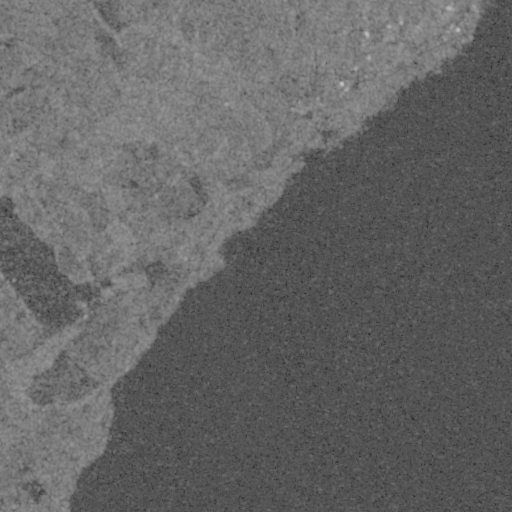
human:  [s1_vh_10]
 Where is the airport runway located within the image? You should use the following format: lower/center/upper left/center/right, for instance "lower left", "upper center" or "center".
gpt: The airport runway is located in the center left of the image.
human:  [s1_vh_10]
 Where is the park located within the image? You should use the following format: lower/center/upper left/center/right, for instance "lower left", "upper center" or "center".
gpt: The park is located in the upper right of the image.
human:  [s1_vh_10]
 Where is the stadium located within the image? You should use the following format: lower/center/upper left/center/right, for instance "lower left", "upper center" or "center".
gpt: The stadium is located in the upper right of the image.
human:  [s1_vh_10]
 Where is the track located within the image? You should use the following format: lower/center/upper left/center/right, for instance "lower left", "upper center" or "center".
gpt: There is no track in the image.

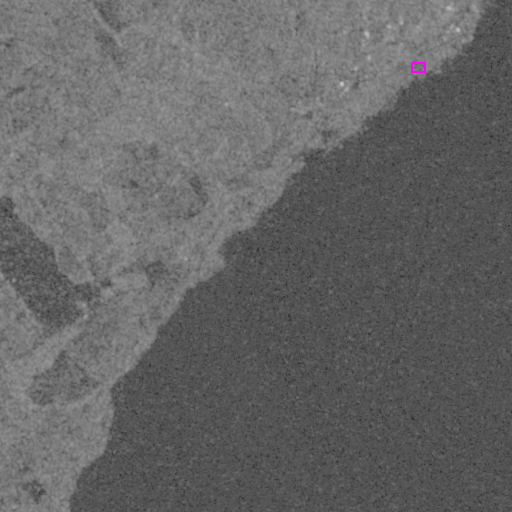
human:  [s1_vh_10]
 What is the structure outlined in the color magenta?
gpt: The structure outlined in magenta is a park.
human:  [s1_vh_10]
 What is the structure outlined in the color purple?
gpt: There is no purple outline.